The image shows the envelope spectrum of a rolling-element bearing's vibration signal, with the characteristic fault frequencies (BPFO outer race, BPFI inner race, BSF ball, FTF cage) marked as reference lines. Determine the bearing's health state. Answer with exactly one of: normal, inner_race, outer_race, ball.
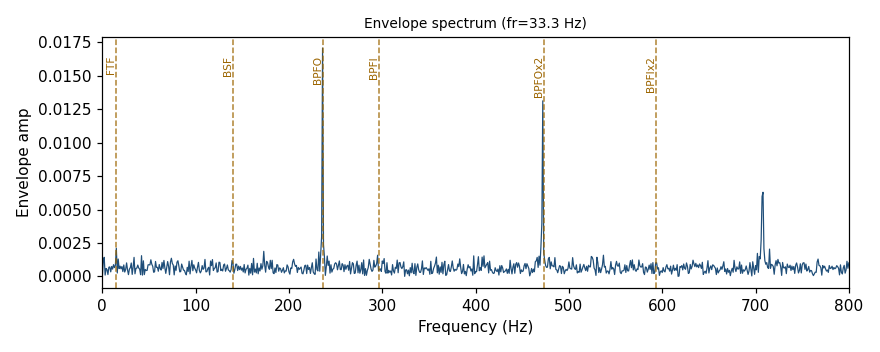
Answer: outer_race